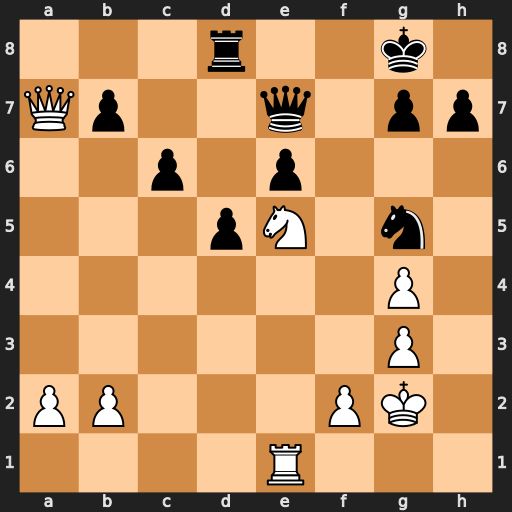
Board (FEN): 3r2k1/Qp2q1pp/2p1p3/3pN1n1/6P1/6P1/PP3PK1/4R3
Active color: w
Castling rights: -
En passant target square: -
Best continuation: Nxc6 Qf7 Nxd8